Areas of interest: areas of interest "Hotel"
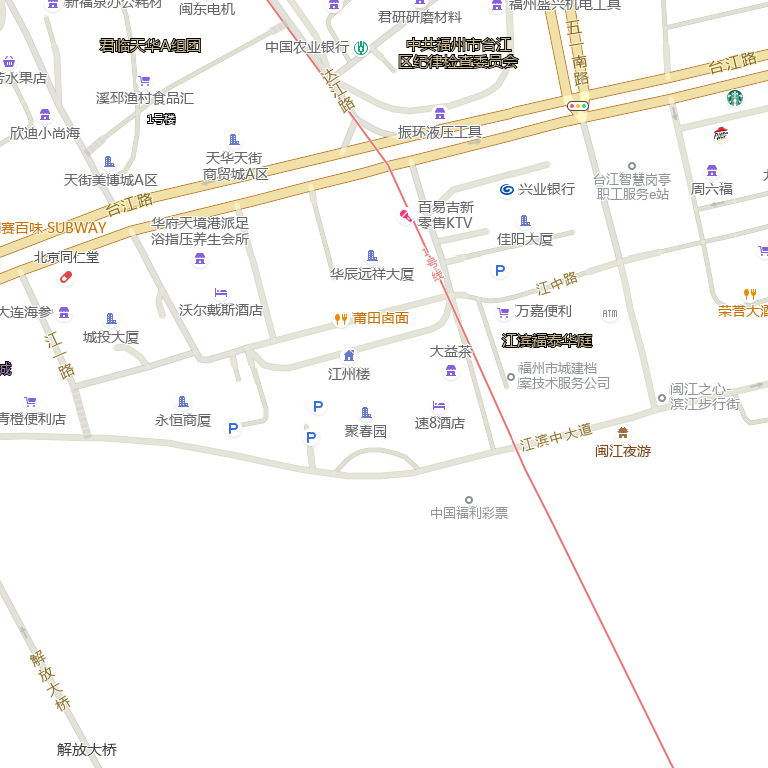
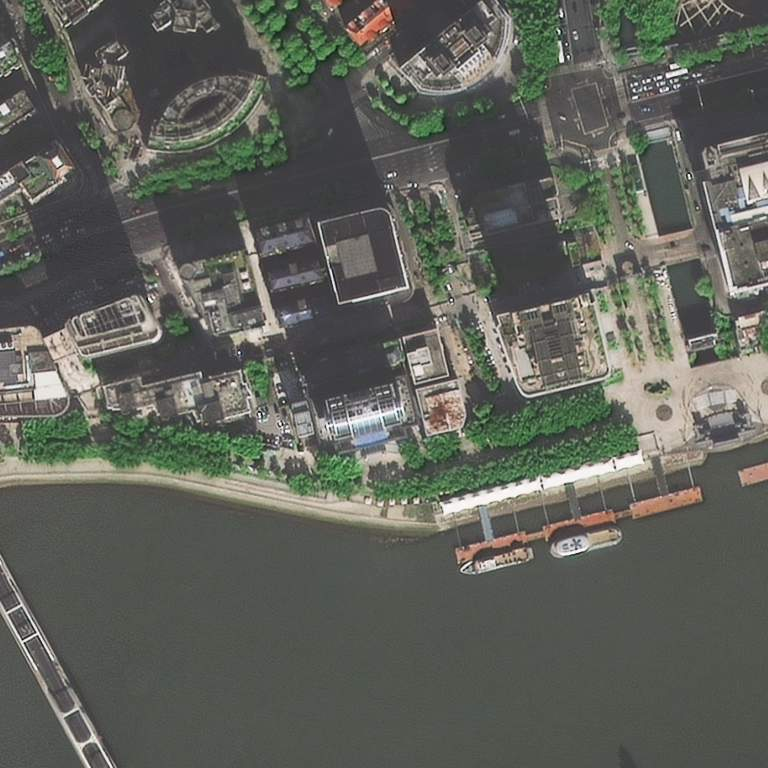